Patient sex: F
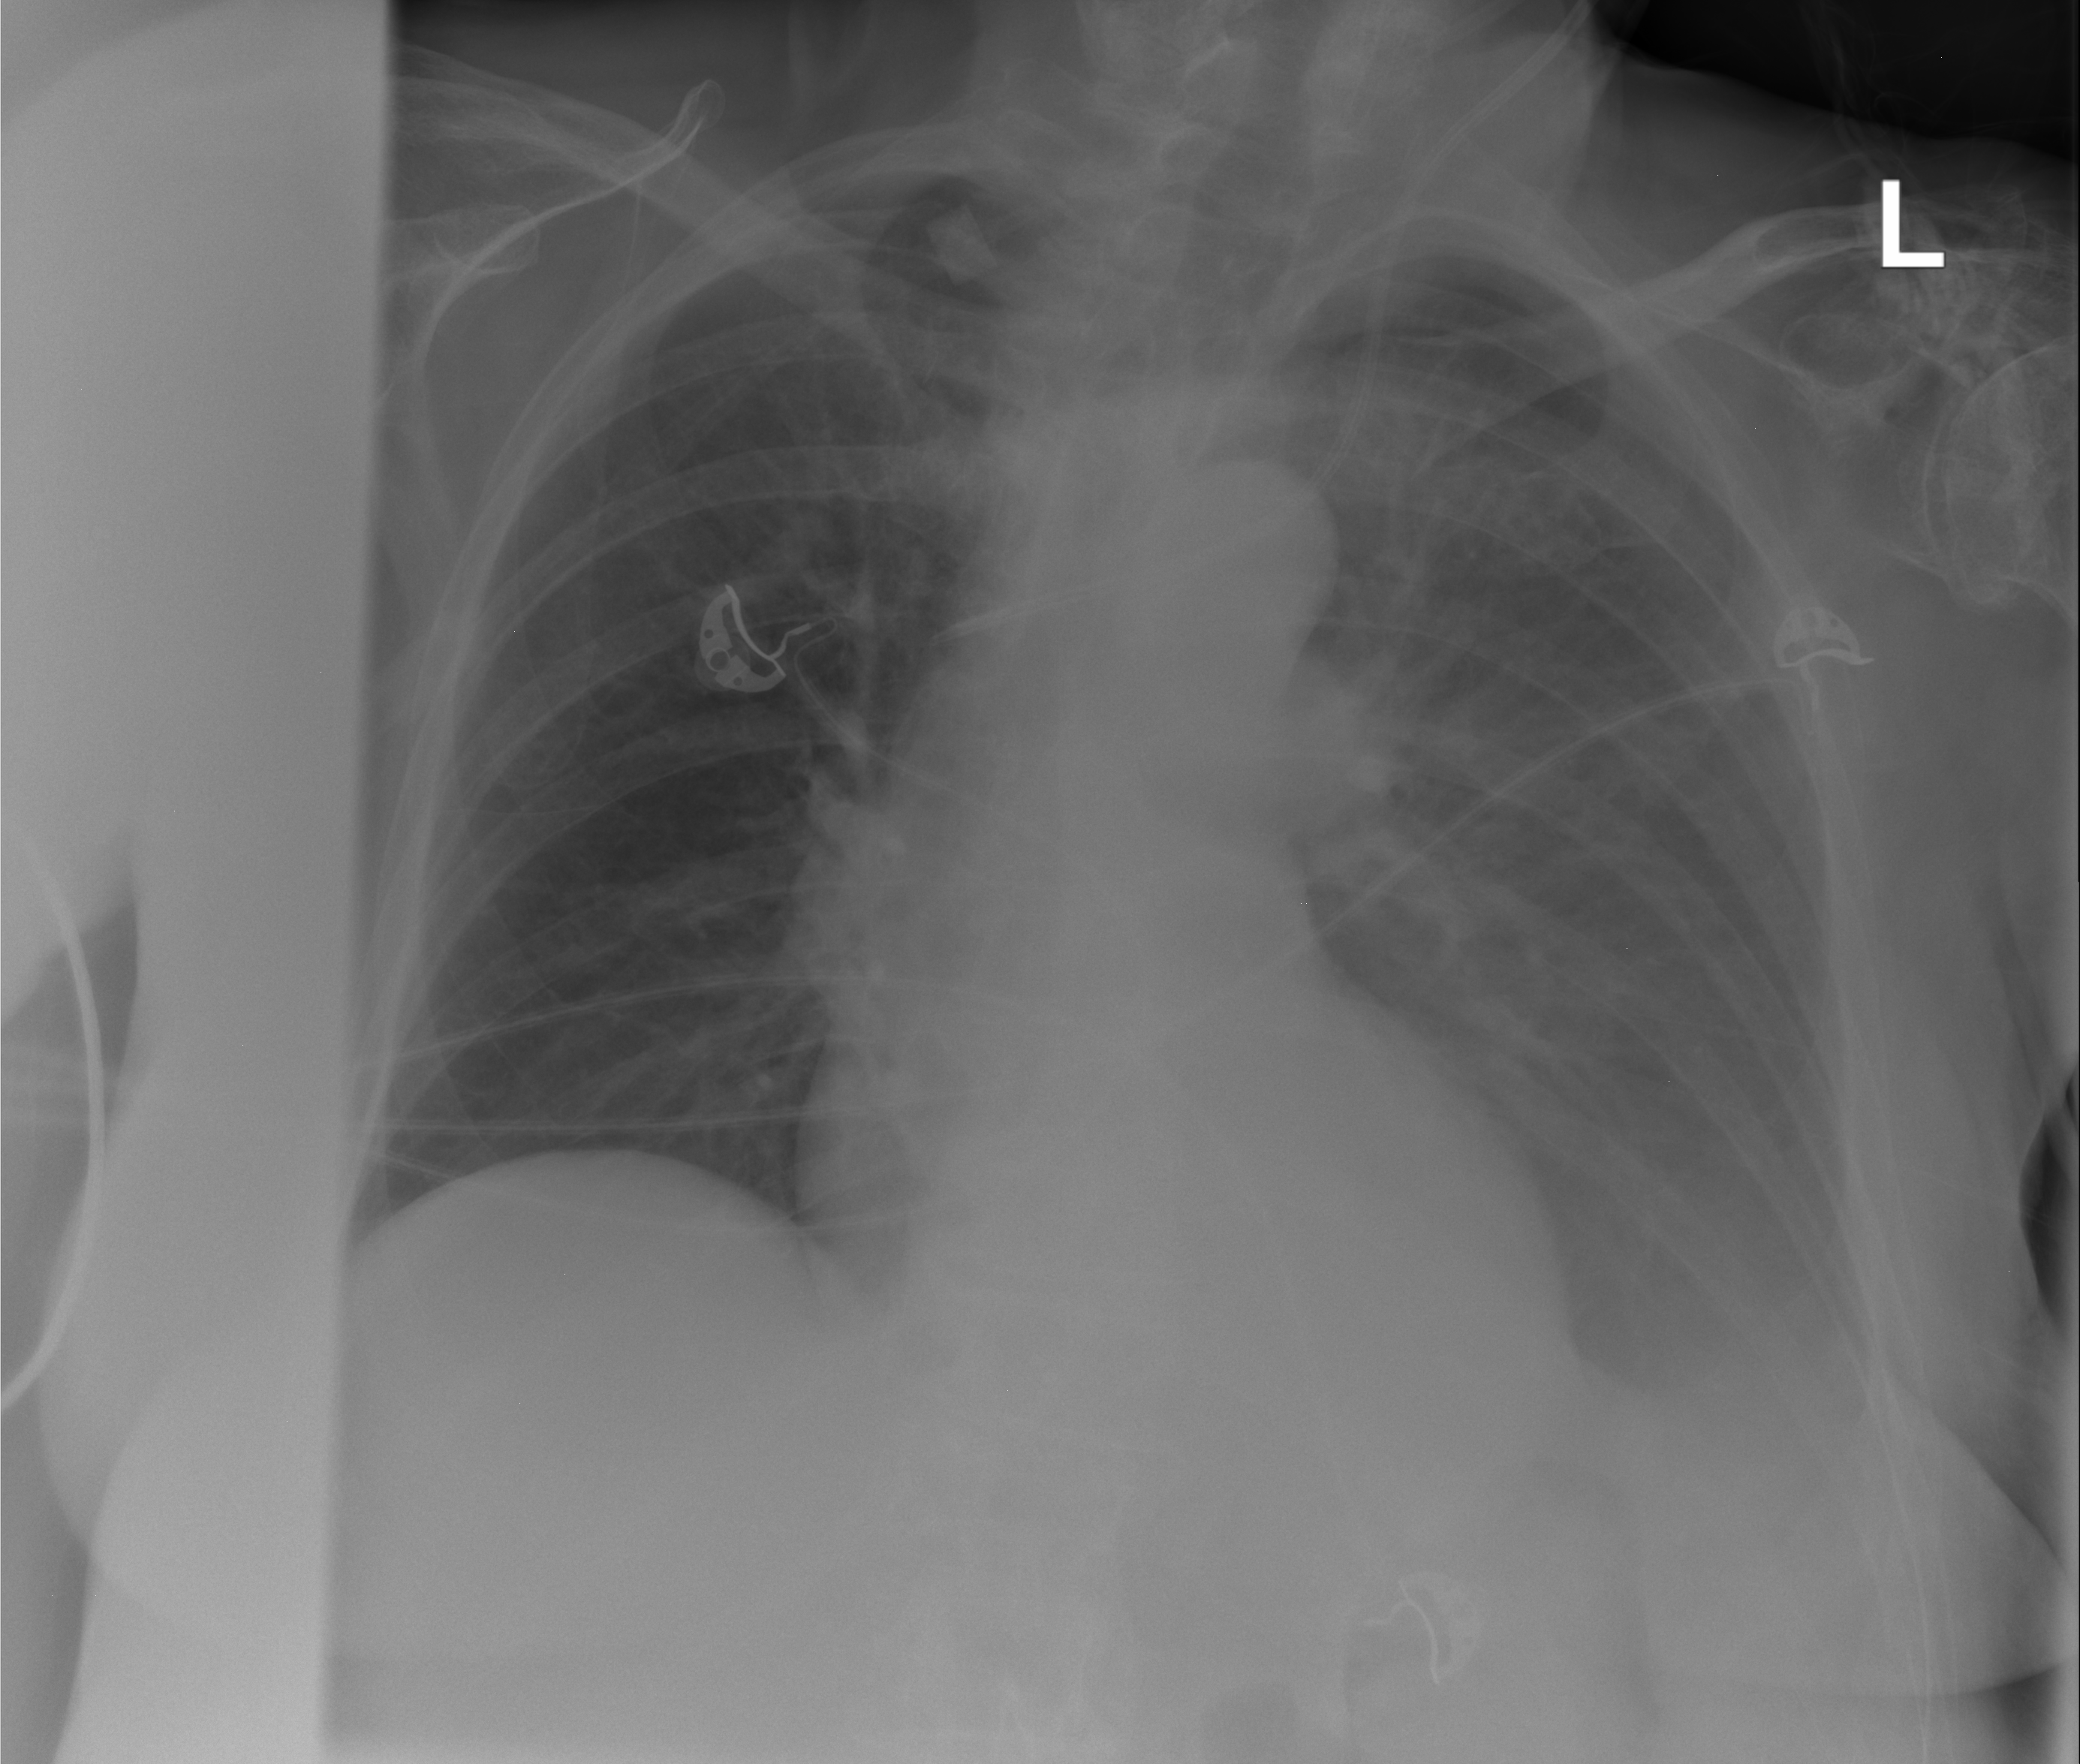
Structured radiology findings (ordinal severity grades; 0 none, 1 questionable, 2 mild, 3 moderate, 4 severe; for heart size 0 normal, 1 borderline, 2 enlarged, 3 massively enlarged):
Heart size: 0
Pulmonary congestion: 0
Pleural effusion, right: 0
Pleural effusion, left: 3
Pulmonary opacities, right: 0
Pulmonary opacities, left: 0
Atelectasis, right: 0
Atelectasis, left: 0